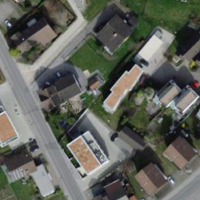
EUNIS habitat code: 55
Species observed at this site:
Vicia sepium
Tussilago farfara
Veronica serpyllifolia